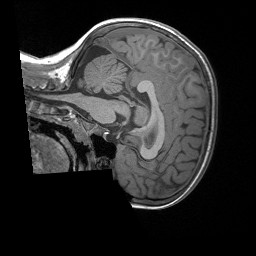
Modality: T1w
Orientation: sagittal
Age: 8
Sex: female
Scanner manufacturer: siemens
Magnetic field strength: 3 T
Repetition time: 1.65 s
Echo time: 0.00203 s